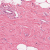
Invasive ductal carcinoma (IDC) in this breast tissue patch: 0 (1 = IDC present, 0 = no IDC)